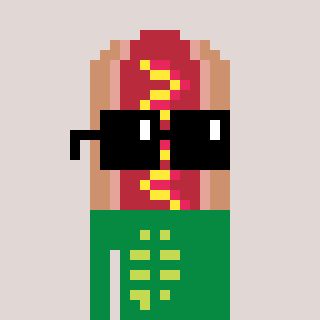
a pixel art character with square black sunglasses, a hotdog-shaped head and a green-colored body on a warm background